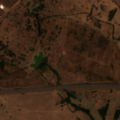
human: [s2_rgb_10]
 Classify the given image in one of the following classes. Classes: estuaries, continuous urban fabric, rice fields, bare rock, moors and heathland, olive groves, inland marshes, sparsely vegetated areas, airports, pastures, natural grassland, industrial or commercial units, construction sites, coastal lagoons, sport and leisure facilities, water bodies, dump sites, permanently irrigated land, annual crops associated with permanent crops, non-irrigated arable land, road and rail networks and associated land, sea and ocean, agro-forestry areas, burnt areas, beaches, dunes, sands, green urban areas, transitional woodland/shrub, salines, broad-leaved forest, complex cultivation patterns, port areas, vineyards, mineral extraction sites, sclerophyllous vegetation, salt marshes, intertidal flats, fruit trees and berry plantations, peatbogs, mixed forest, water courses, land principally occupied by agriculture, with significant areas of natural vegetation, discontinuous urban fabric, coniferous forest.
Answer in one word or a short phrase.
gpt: non-irrigated arable land, pastures, agro-forestry areas, sclerophyllous vegetation